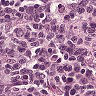
Metastatic tissue present: no